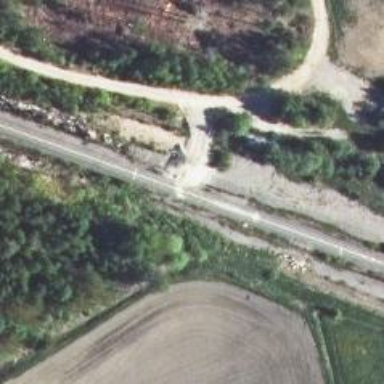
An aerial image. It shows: Railway track with continuous electrified contact line.